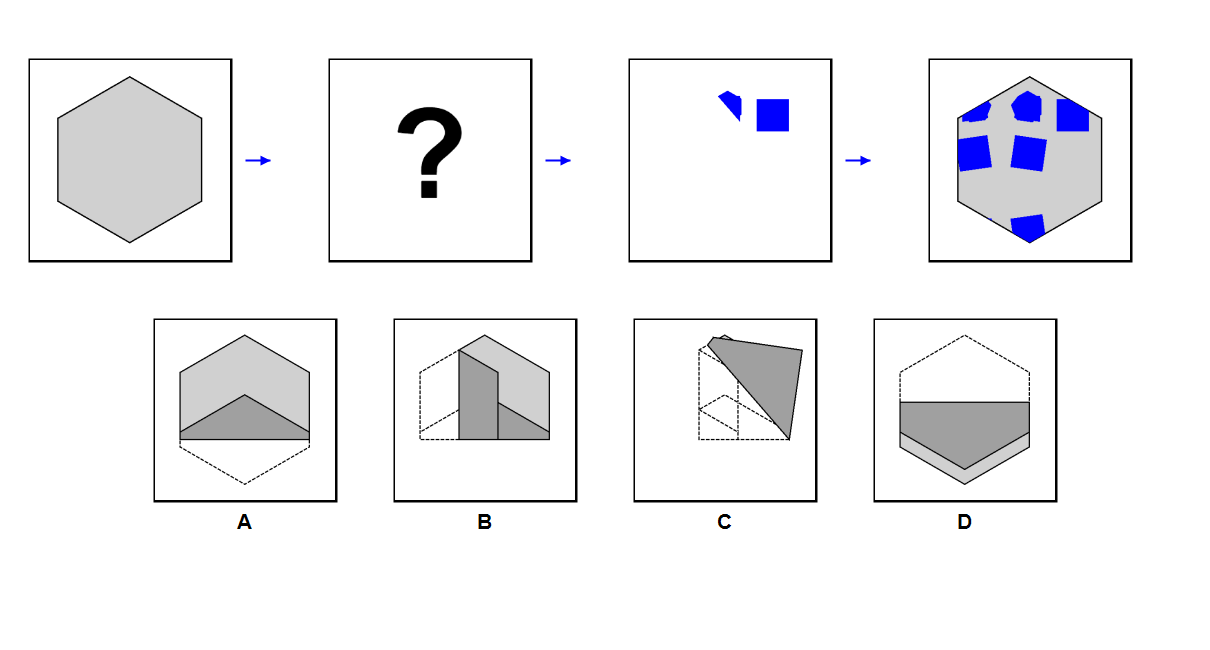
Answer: D